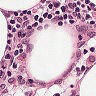
Metastatic tissue present: no